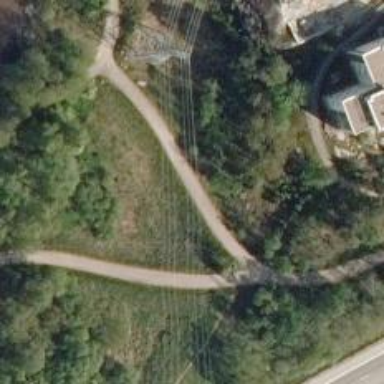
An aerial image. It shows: Cycleway.